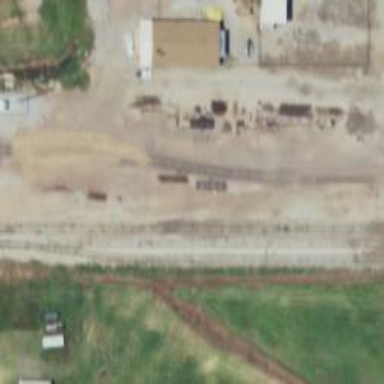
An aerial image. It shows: Abandoned railway siding.